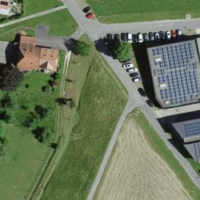
EUNIS habitat code: 55
Species observed at this site:
Corylus avellana